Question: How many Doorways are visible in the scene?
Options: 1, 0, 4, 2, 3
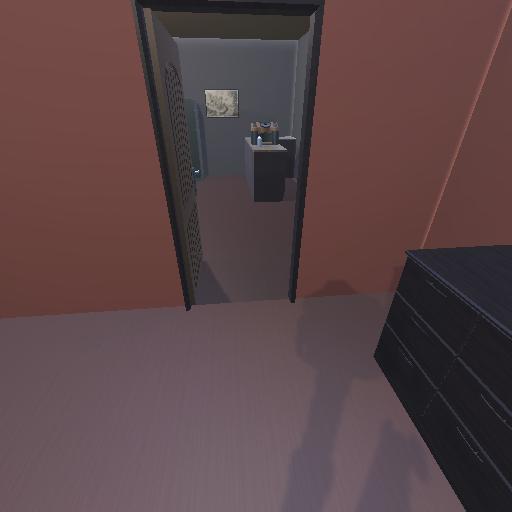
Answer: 1